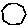
Label: hexagon